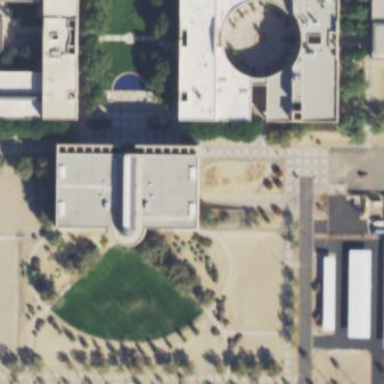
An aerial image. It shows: Building that serves as library.